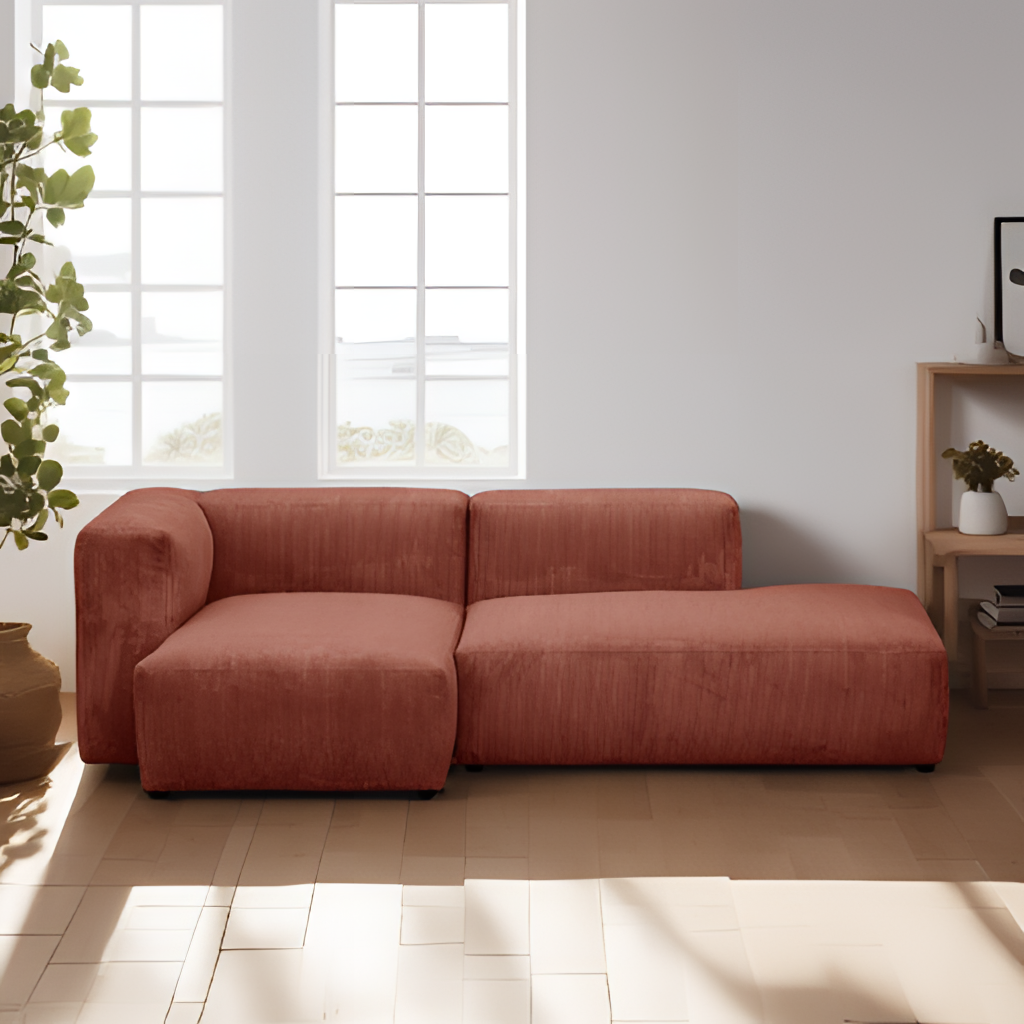
living room, velvet sofa, paint wallpaper, with solid pattern, beige wood flooring, with plank pattern, modern